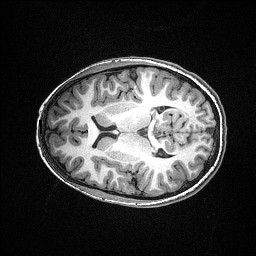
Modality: T1w
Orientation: axial
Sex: female
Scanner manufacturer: siemens
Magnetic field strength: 3 T
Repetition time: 2.3 s
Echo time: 0.00336 s